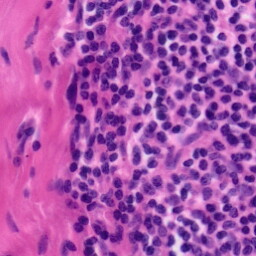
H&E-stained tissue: Tonsil